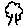
Label: tree